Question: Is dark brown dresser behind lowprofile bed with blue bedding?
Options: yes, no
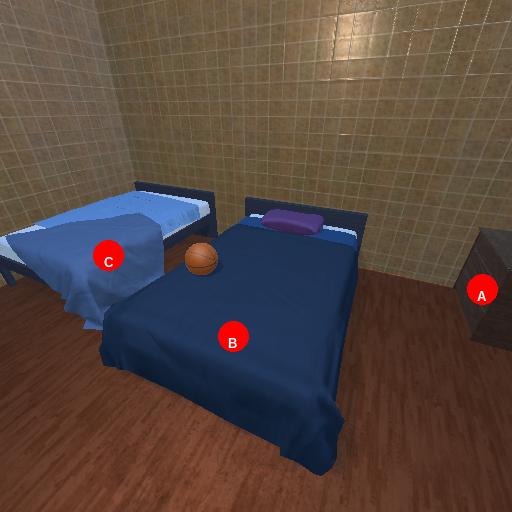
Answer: yes